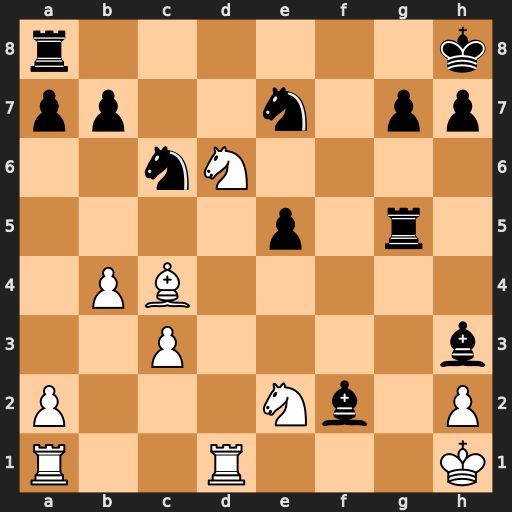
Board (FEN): r6k/pp2n1pp/2nN4/4p1r1/1PB5/2P4b/P3Nb1P/R2R3K
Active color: w
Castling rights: -
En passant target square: -
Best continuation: Nf7+ Kg8 Nxg5+